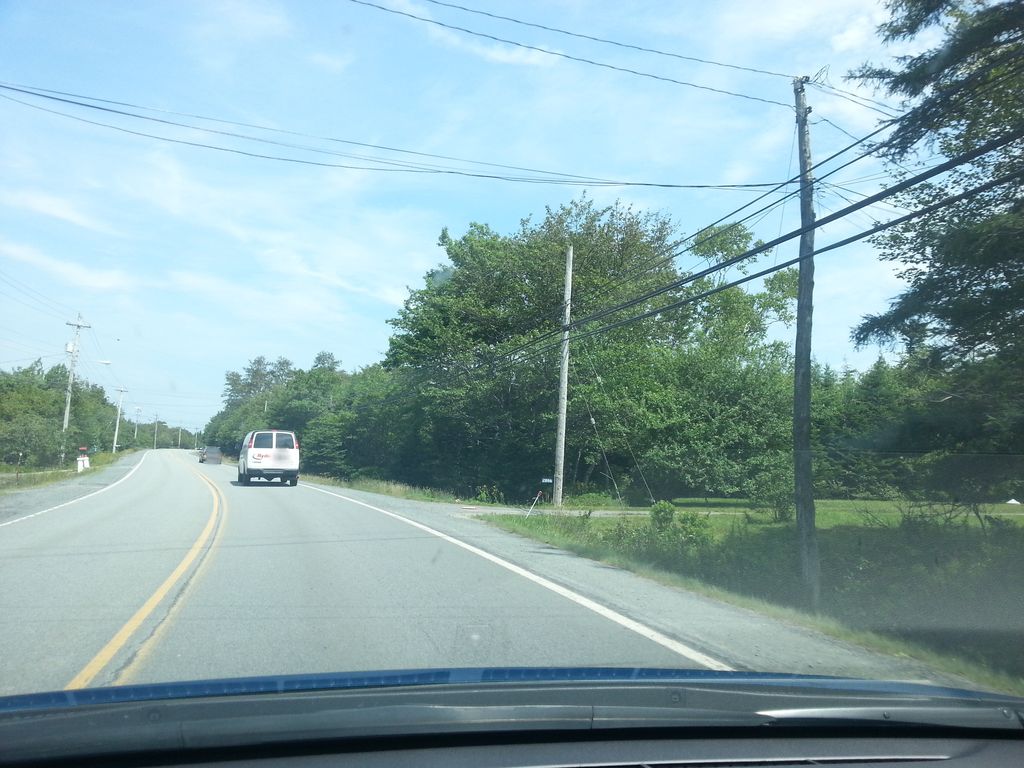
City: halifax